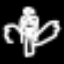
Label: angel